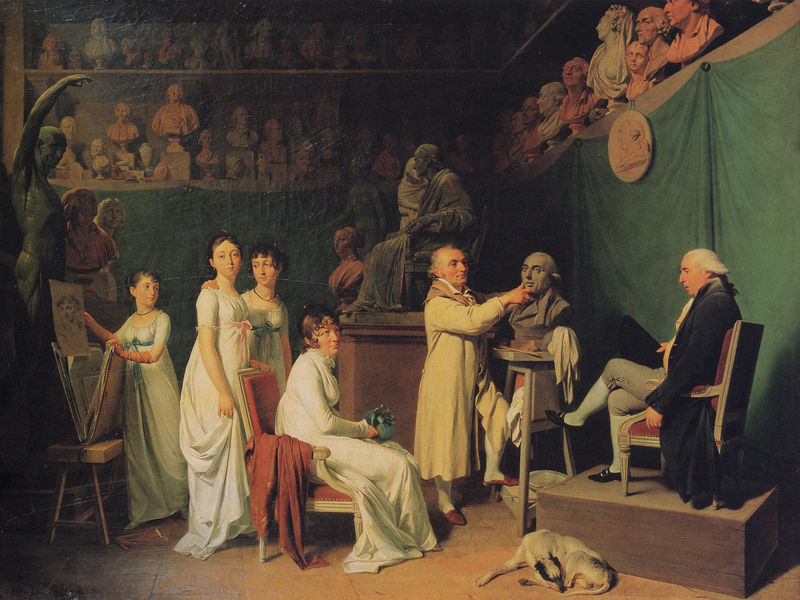
Titel: Atelier eines Bildhauers. Gemälde einer Familie
Künstler: Louis Léopold Boilly
Standort: Paris
Institution: Musée des Arts Décoratifs
Schlagwörter: blau, dunkel, gemälde, mann, schatten, weiß, frauen, gelb, grün, menschen, mädchen, ocker, sitzen, braun, damen, fenster, frankreich, frau, frisuren, grau, handschuhe, hell, holz, hut, kleid, kleider, licht, marmor, männer, orange, raum, schwarz, skizze, stuhl, stühle, zeichnung, zimmer, ölbild, blick, gürtel, hund, rot, tier, tuch, beige, gesellschaft, leute, malerei, schleife, alt, hose, jung, regal, anatomie, arm, barock, falten, schüssel, sockel, stehen, stein, bild, herr, innenraum, portrait, porträt, rückenlehne, vorhang, öl, boden, figur, gewand, mantel, sessel, stoff, tücher, familie, gewänder, innen, kind, klassizismus, mutter, personen, vater, blatt, schleifen, england, puder, skulptur, statue, ton, perücke, bilder, papier, umarmung, armlehne, modell, lehne, probe, schuhe, unterricht, zuschauer, arbeiten, bank, hocker, schemel, figuren, romantik, könig, thron, polster, salon, zopf, muskeln, büste, atelier, maler, anprobe, lichteinfall, plastik, podest, warten, model, zuschauerin, posen, umarmen, strümpfe, lappen, gentleman, lehnstuhl, medaillon, denkmal, künstler, fliesen, kittel, adeliger, kacheln, ehefrau, kranz, malen, sitzfigur, modelle, ausstellung, besuch, skulpturen, werkstatt, statuen, prinz, mappe, ständer, adelig, kniebundhose, kniestrümpfe, kaufen, kunde, regale, sammlung, balu, kniebundhosen, bild im bild, büsten, empire, zeichenmappe, zuschauen, bänder, david, waldmüller, töchter, akademie, meister, käufer, ingres, treue, relieff, lager, modellieren, bildhauer, zeichnungen, gepudert, abgüsse, sitzung, statur, atelierszene, proben, kniehosen, füssli, gelangweilt, arbeitskittel, bildermappe, bildung, büstenmacher, dtuhl, figure, herstellung, holzpodest, houdon, modellsitzen, paragone, platik, portraitbüsten, skulpteur, täschchen, weisshaarig, werkstock, werkstücke, faruen, portraitieren, jacques louis david, kniesocken, sammelmappe, naturwissenschaftler, gerard, david gérard, grafikmappe, hund frau mann, büstn